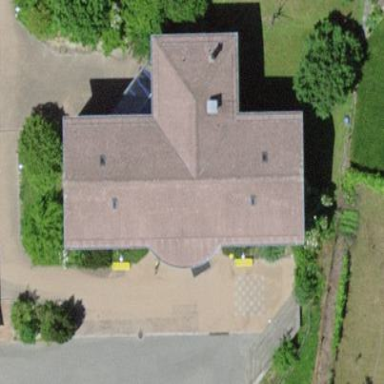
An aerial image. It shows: School building.